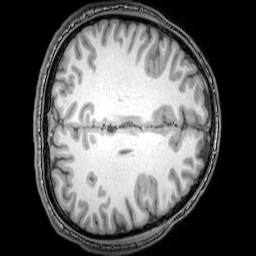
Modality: T1w
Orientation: axial
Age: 21
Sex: male
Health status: healthy
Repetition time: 0.081 s
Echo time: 0.037 s